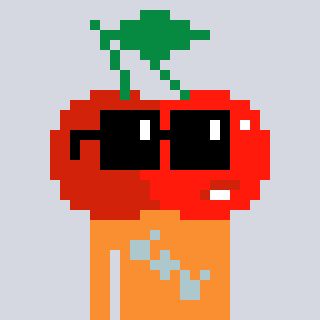
a pixel art character with square black sunglasses, a cherry-shaped head and a orange-colored body on a cool background